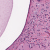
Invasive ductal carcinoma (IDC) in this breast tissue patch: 1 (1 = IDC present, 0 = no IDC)